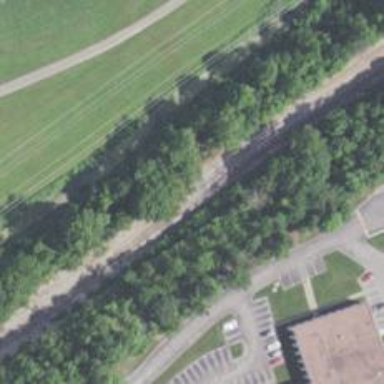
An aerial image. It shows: Railway spur service.